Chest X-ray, PA view. Patient: 36 years old, sex M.
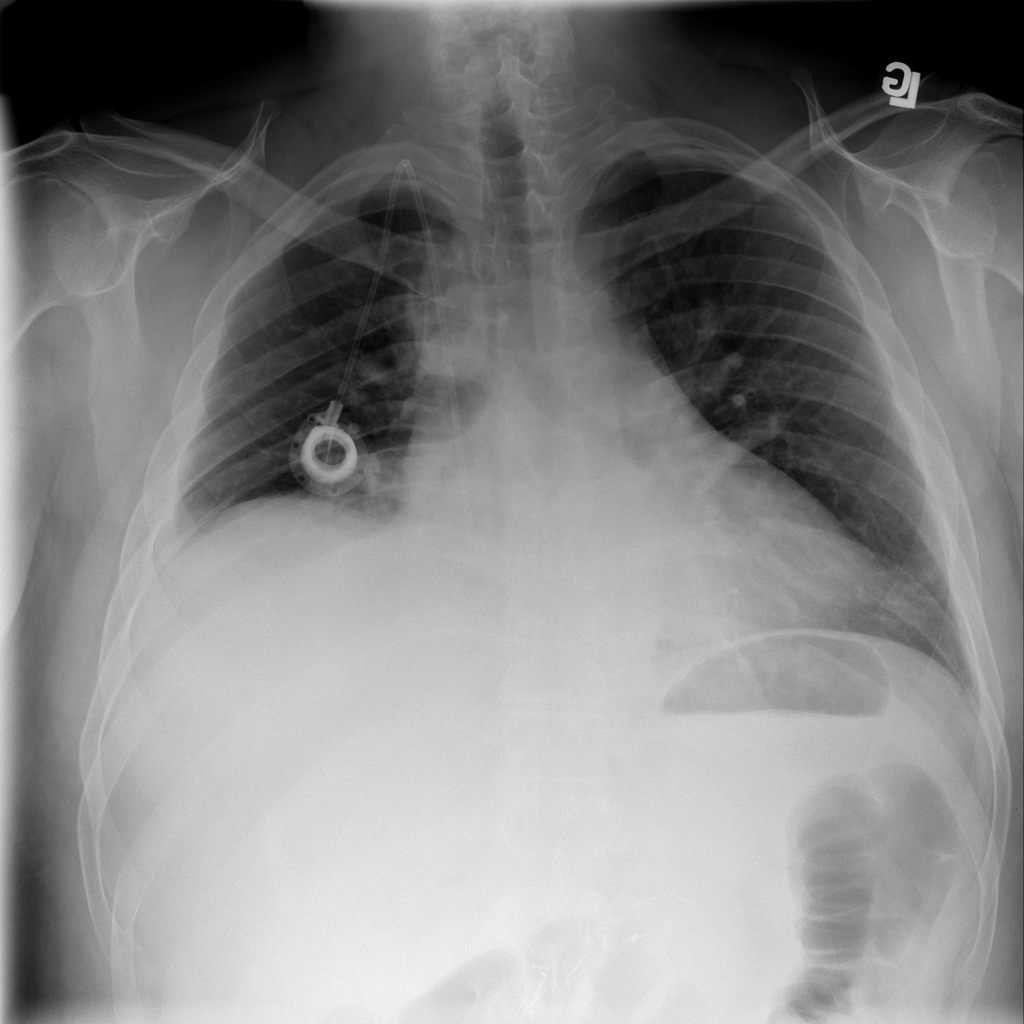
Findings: No Finding